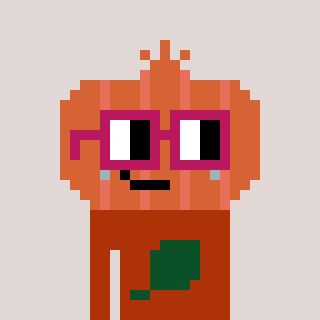
a pixel art character with square dark red glasses, a onion-shaped head and a hotbrown-colored body on a warm background